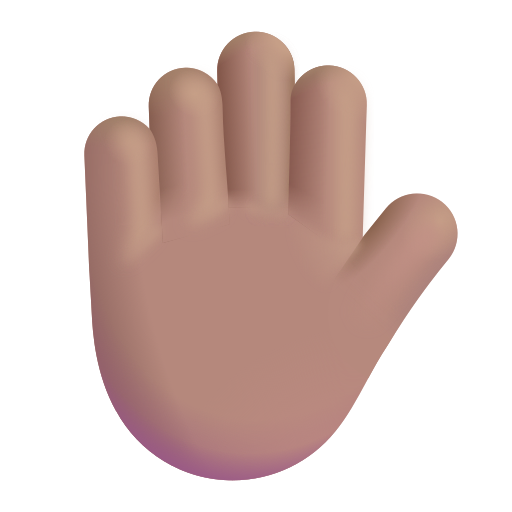
raised hand color